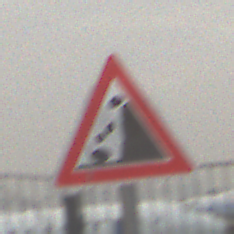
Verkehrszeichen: SteinschlagRechts
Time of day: MorningAfternoon
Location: Outdoor (Suburban)
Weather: Overcast
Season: NotSpecified
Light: Natural